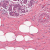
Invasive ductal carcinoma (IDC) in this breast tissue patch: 0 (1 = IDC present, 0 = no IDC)